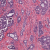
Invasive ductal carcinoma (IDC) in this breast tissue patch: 1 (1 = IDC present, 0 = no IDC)